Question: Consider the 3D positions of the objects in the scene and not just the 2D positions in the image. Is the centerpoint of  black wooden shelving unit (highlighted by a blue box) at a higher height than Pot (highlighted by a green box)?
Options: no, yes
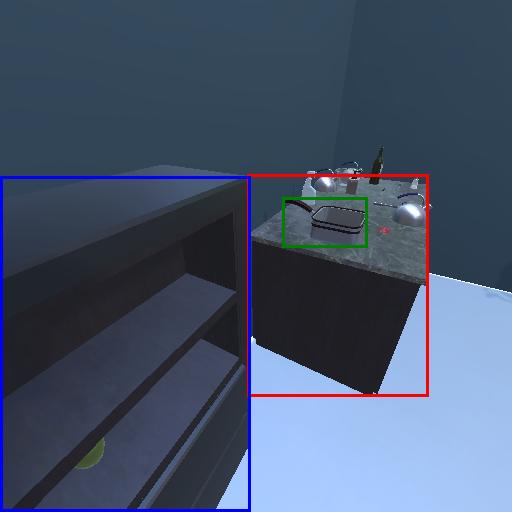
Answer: no